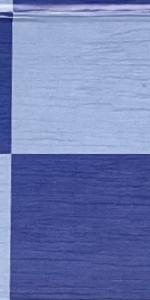
Label: Empty